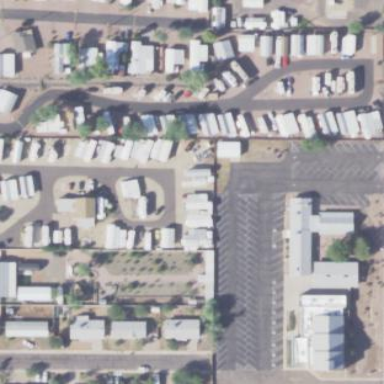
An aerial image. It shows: Mobile residential area.